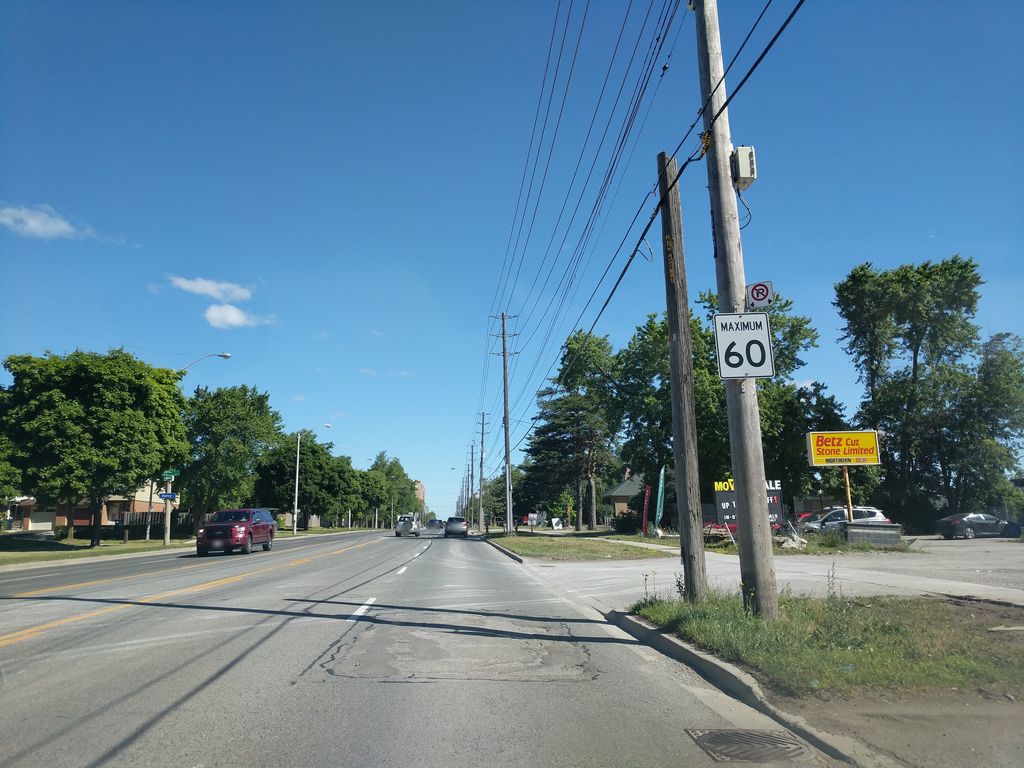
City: toronto